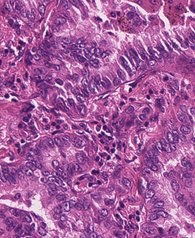
Tumor epithelial tissue: yes
Tumor-associated stroma tissue: yes
Normal tissue: no